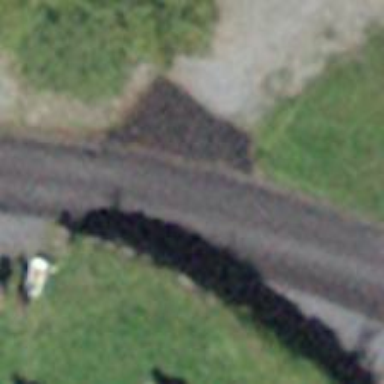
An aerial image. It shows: Gravel track with grade1.